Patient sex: M
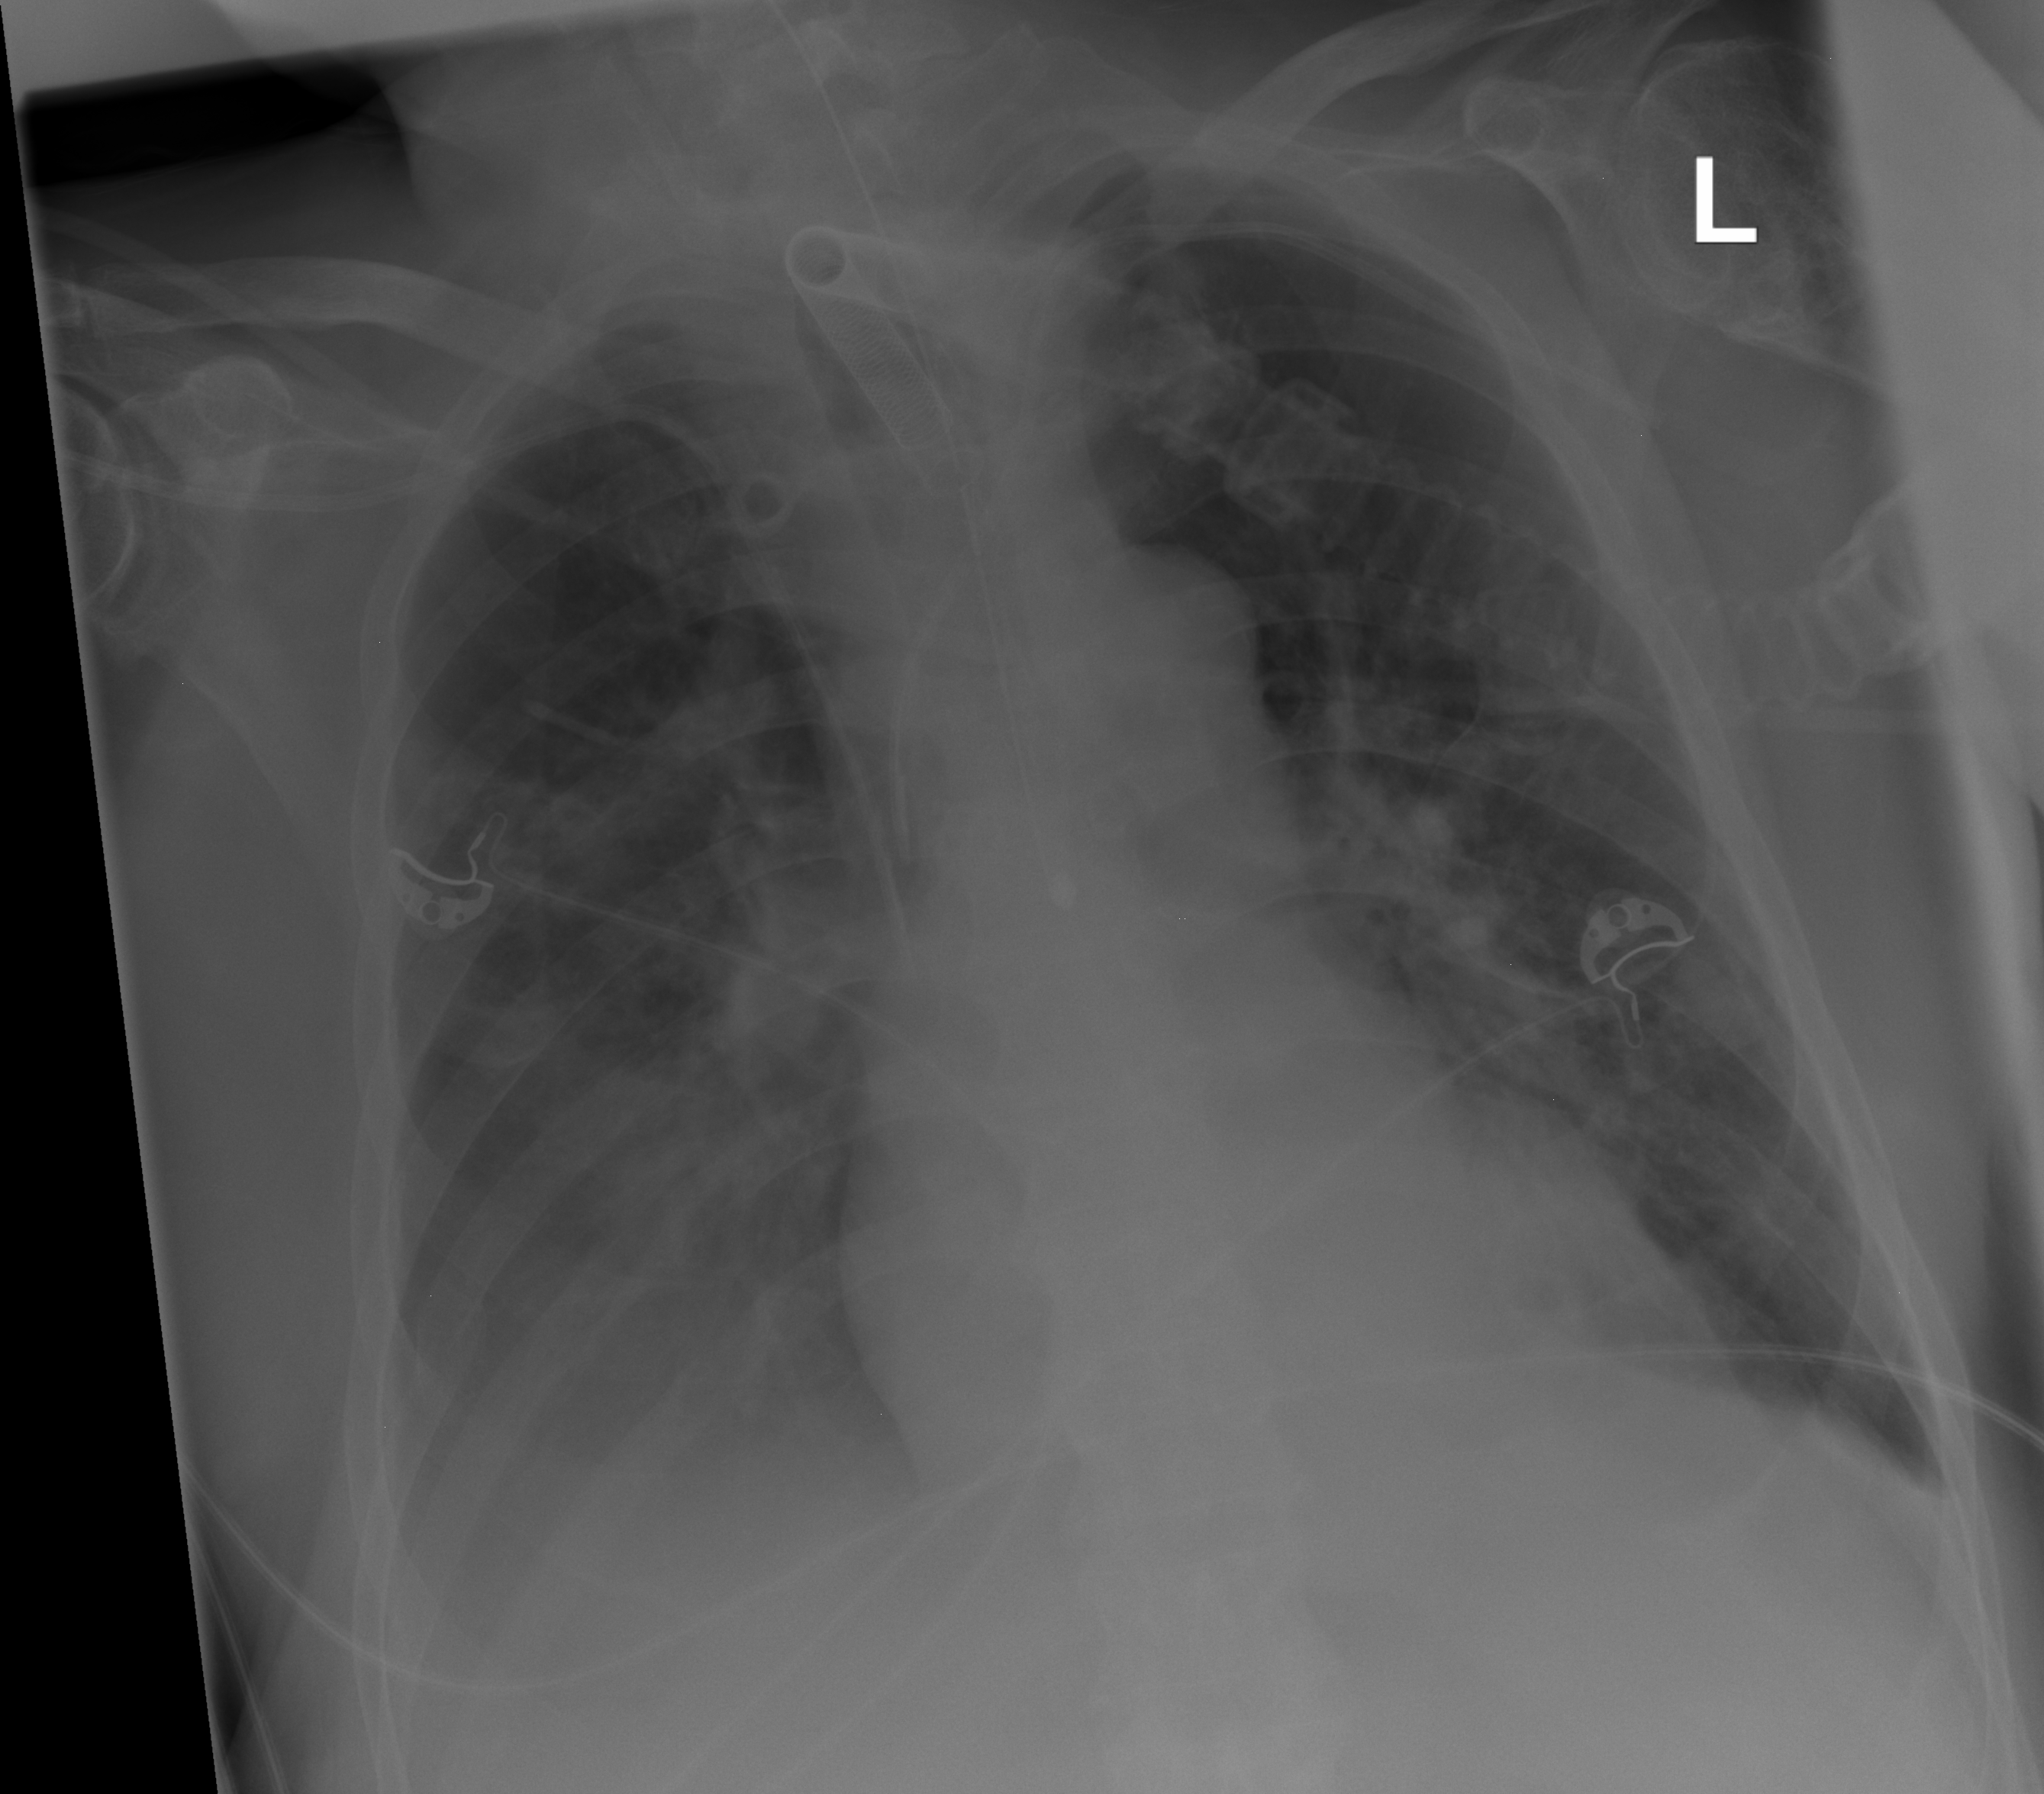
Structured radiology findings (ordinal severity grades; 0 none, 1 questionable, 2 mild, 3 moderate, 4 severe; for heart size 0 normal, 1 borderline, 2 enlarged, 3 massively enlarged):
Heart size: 0
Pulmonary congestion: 2
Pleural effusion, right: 2
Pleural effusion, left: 2
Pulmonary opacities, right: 2
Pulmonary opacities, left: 2
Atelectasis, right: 2
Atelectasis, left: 2